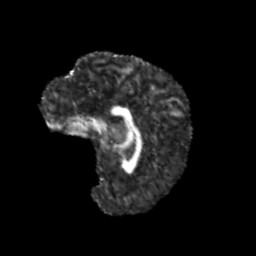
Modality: FA
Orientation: sagittal
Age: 10
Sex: male
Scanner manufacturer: siemens
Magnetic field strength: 3 T
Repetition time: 3.8 s
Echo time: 0.07 s